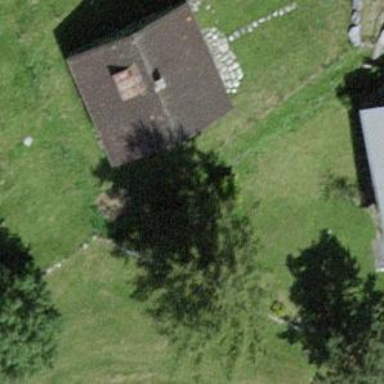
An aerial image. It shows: Detached building.